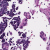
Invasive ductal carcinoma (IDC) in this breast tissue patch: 1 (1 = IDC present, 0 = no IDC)